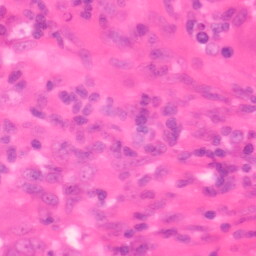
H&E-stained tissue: Colon